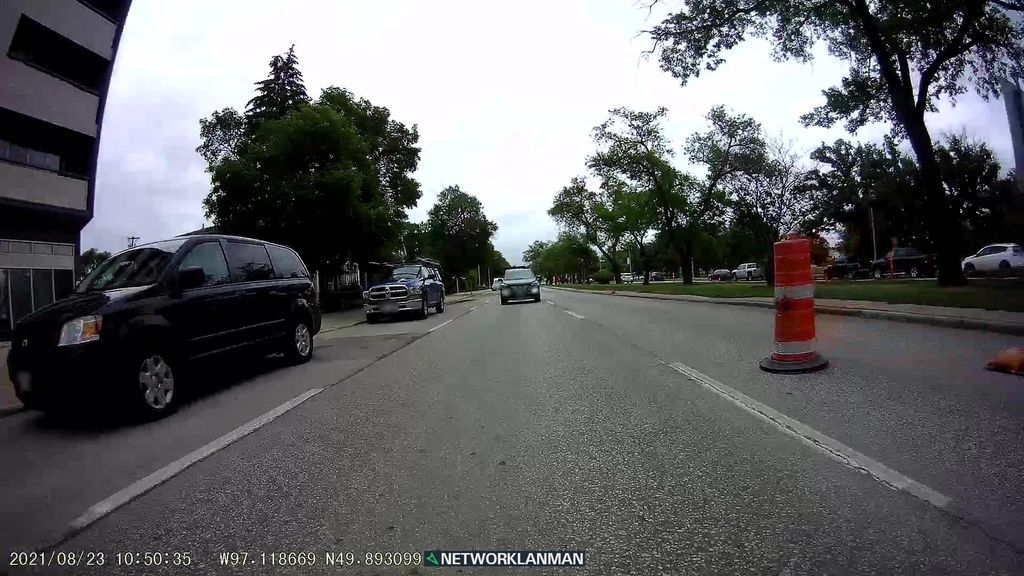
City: winnipeg